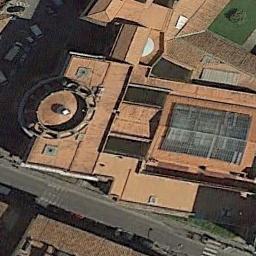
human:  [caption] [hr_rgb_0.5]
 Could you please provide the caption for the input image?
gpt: This is a abbey with an octagon roof .

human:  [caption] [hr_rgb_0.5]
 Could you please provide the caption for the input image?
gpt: There is a red church with a circular roof .

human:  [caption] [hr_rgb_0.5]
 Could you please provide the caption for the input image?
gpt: A cathedral with a brown roof and a dome on the main house in the middle of the church .

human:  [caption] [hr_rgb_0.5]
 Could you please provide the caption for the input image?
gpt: The church with a circular dome and the rest of the church has some orange roofs .

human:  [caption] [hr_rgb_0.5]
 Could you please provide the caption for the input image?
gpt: The church is surrounded by roads .